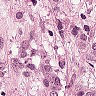
Metastatic tissue present: yes